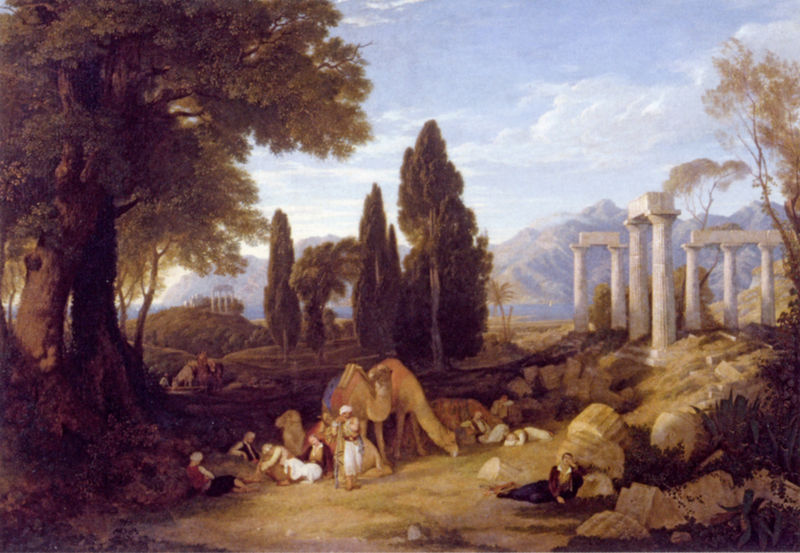
Titel: Lord Byrons 'Traum'
Künstler: Charles Lock Eastlake
Standort: London
Institution: Tate Gallery
Schlagwörter: baum, berg, blau, blätter, dunkel, felsen, gemälde, himmel, laub, mann, meer, schatten, wasser, weiß, wolken, bäume, fluss, grün, himmerl, landschaft, menschen, ocker, sand, see, sitzen, ufer, braun, frau, hell, licht, marmor, männer, schwarz, säule, säulen, tier, tiere, weg, wiese, leute, zylinder, stein, steine, öl, ast, baumstamm, erde, hügel, natur, pappel, stamm, weide, weite, gewässer, sonne, wege, insel, gold, pflanzen, krone, wald, pferd, garten, zypressen, liegen, schlafen, italien, süden, last, berge, gebirge, wüste, lila, tag, herde, idylle, pause, picknick, rast, romantik, ölgemälde, querformat, stämme, woken, palme, ruine, antike, orient, zypresse, lichtung, ruinen, mythologie, architrave, lanschaft, götter, sparta, wanderer, griechenland, tränke, eiche, tempel, brocken, wegrand, pinie, arkadien, reisende, turban, hirten, ausruhen, lagerung, ras, ägypten, kamel, beduine, kamele, freu, schläfer, mesnchen, trampeltier, höcker, hellenen, tags, lanbdschaft